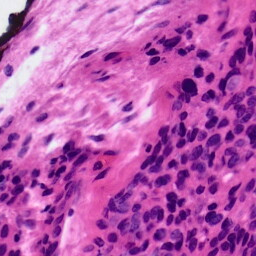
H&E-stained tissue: Ovarian